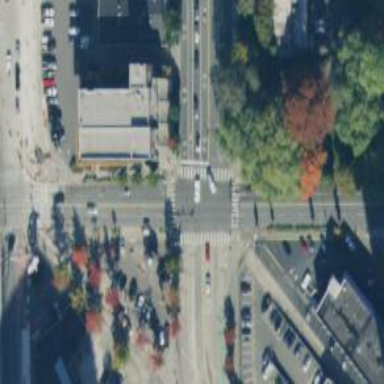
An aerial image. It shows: Asphalt footway with marked zebra crossing.